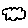
Label: cloud